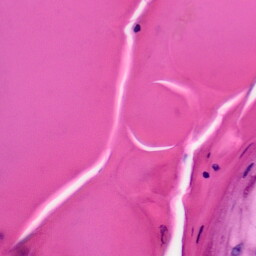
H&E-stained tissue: Skin